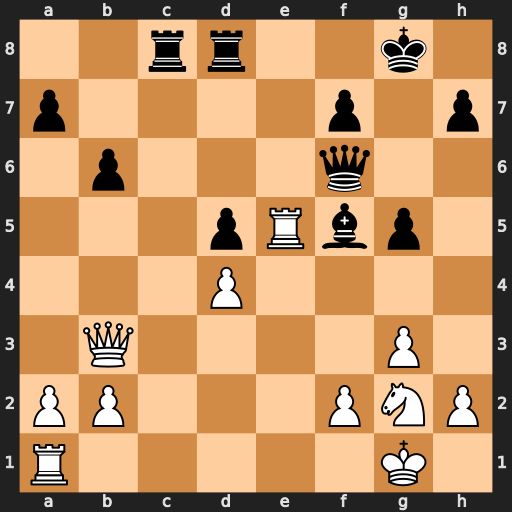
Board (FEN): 2rr2k1/p4p1p/1p3q2/3pRbp1/3P4/1Q4P1/PP3PNP/R5K1
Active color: w
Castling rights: -
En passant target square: -
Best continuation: Qf3